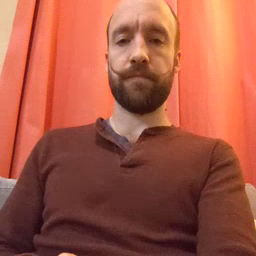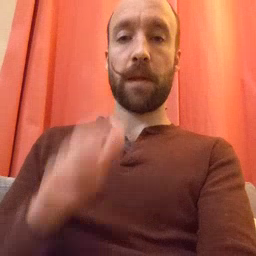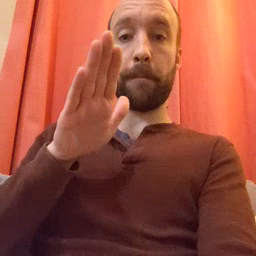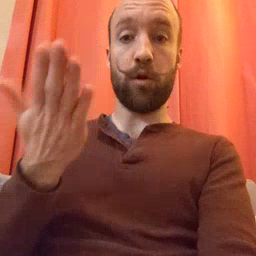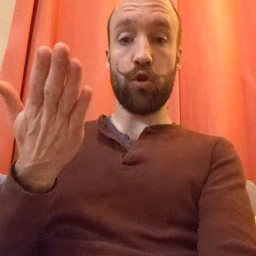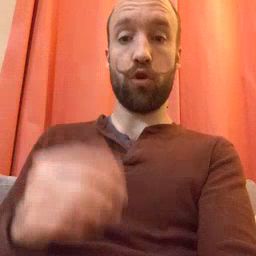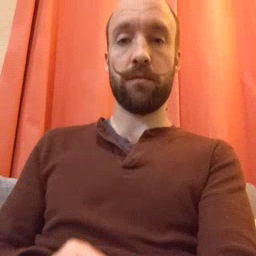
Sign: book